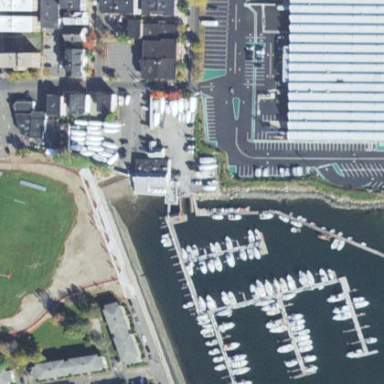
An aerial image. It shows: Marina on leisure land.